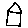
Label: house